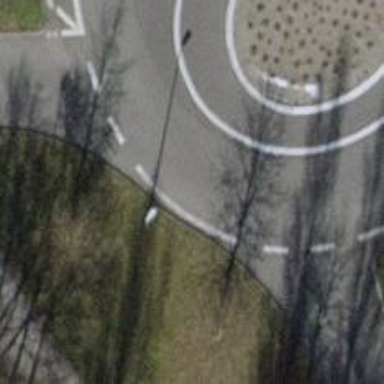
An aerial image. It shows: Residential road with asphalt surface leading to roundabout.